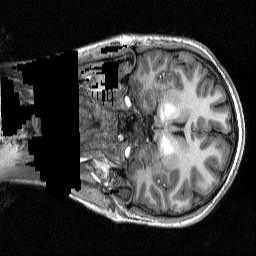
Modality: T1w
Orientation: coronal
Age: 23
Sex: female
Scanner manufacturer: siemens
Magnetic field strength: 3 T
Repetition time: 2.3 s
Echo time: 0.00298 s